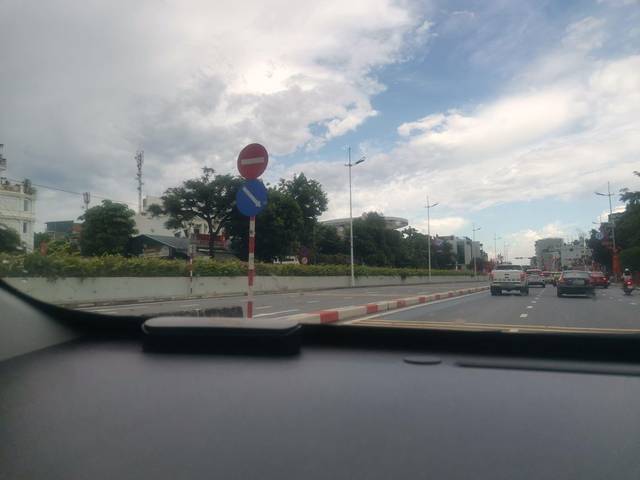
Region: Vietnam
Coordinates: 21.077, 105.821